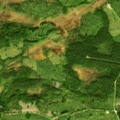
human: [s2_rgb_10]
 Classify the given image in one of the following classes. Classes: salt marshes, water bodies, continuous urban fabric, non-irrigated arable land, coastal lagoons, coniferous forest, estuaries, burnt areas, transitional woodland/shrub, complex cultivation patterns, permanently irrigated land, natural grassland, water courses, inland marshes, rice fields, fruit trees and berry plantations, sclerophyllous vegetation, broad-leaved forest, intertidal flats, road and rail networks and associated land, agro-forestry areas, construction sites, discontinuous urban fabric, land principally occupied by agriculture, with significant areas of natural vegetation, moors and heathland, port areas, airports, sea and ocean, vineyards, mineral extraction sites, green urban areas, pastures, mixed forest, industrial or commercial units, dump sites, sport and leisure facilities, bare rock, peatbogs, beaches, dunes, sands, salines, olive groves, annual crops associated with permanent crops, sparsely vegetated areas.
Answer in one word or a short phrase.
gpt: coniferous forest, mixed forest, transitional woodland/shrub